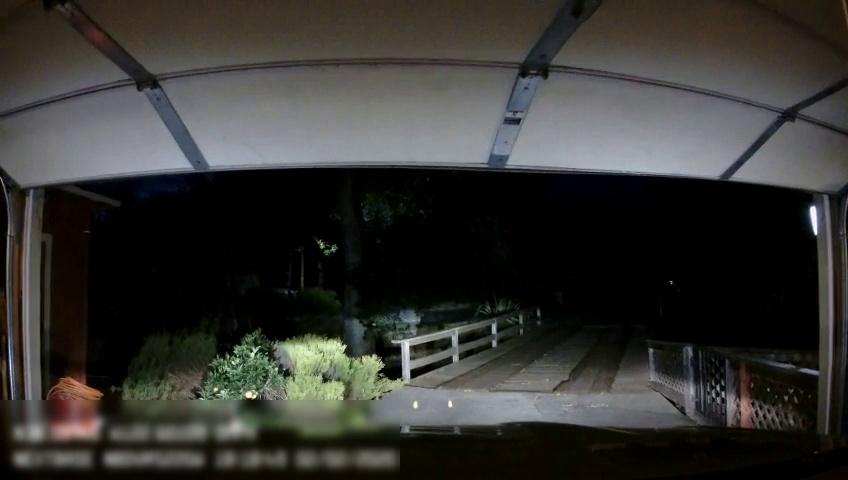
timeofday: Night
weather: Other
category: Drivable Space
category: Drivable Space